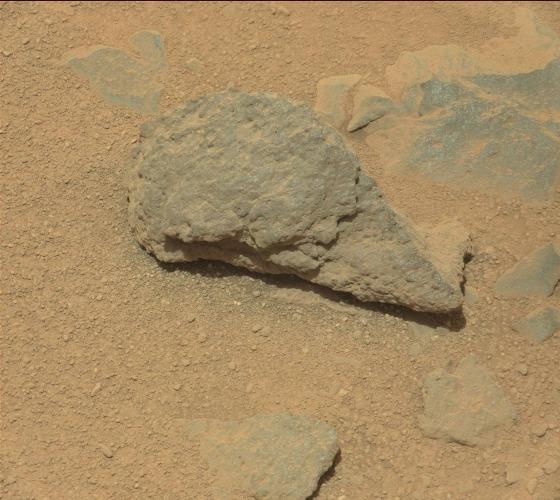
Terrain classes present: Bedrock, Gravel / Sand / Soil, Rock, Shadow